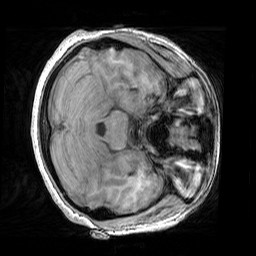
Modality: T1w
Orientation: axial